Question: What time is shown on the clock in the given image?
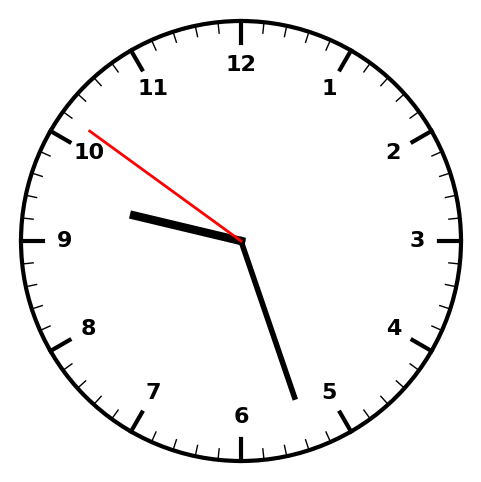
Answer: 09:26:51